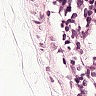
Metastatic tissue present: no